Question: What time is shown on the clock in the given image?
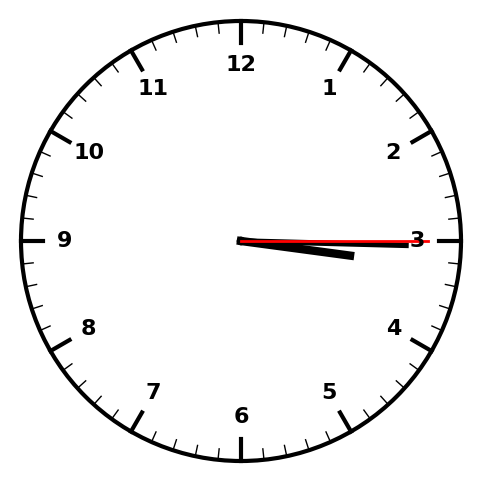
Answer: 03:15:15